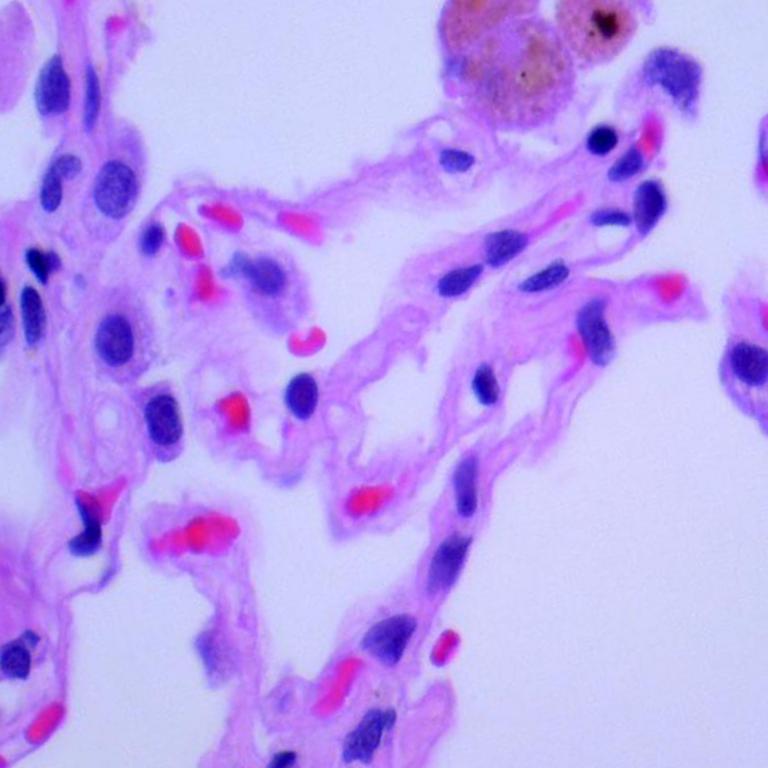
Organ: lung
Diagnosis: benign